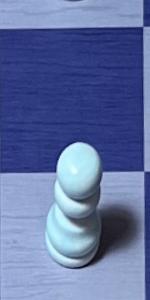
Label: Pawn_White